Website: macys
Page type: stored-credit-cards
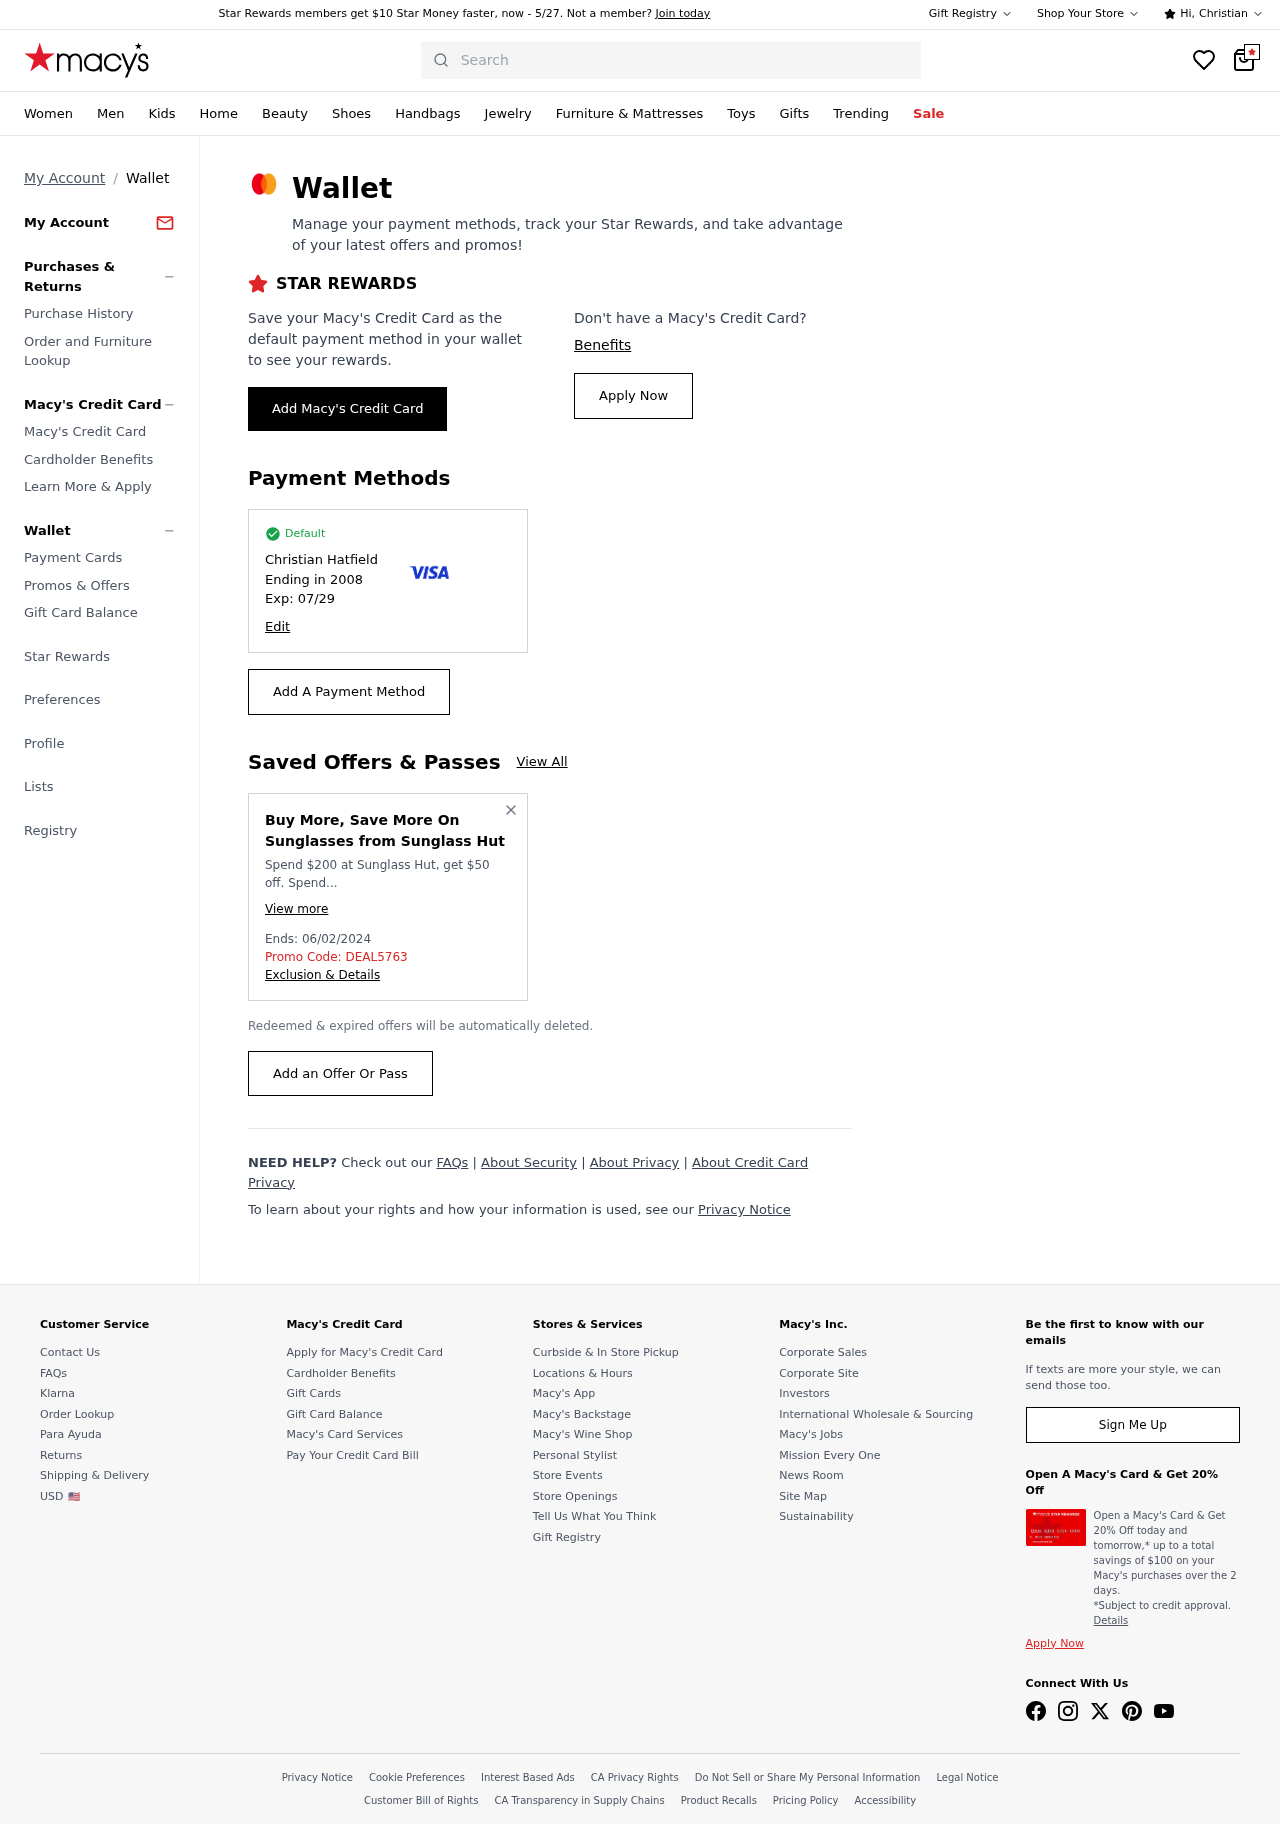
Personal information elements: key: PII_CARD_EXPIRY
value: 07/29
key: PII_CARD_LAST4
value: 2008
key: PII_FIRSTNAME
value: Christian
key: PII_FULLNAME
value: Christian Hatfield
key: PII_PROMO_CODE
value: DEAL5763
Search elements: key: HEADER_SEARCH
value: Search